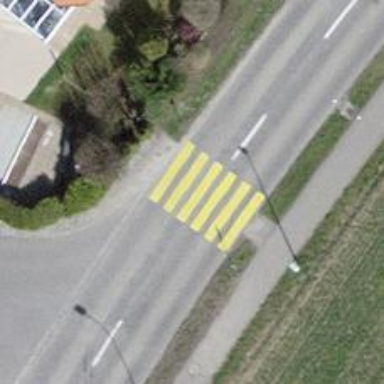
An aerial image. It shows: Zebra crossing on the road.